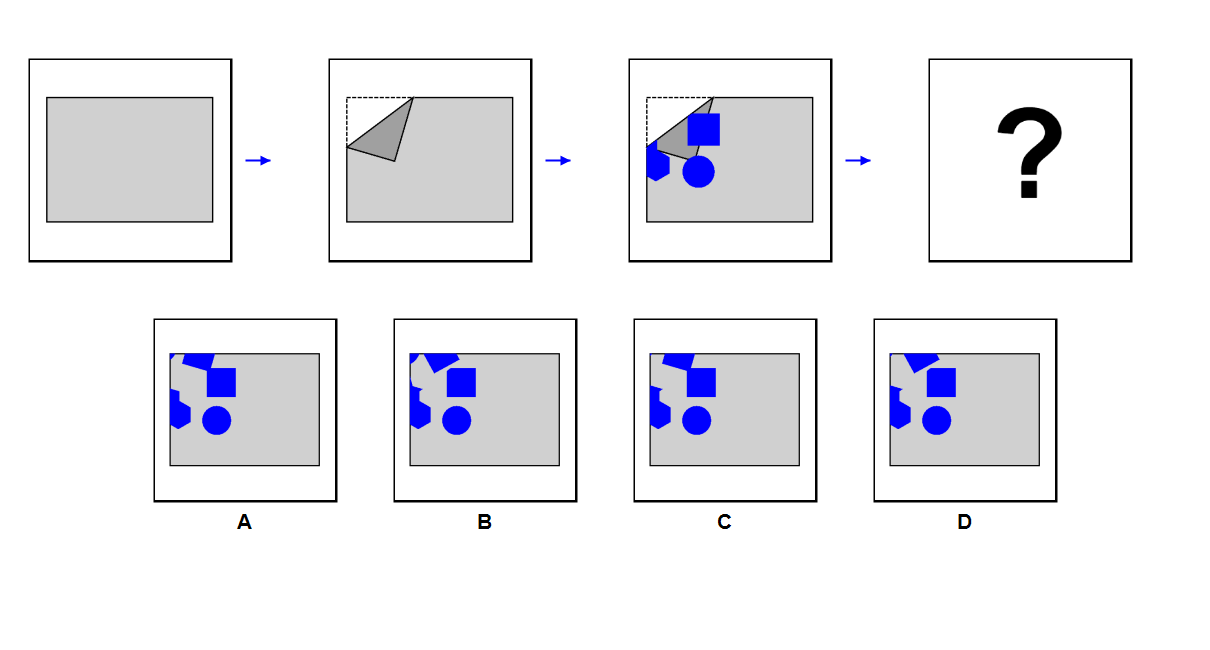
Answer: A